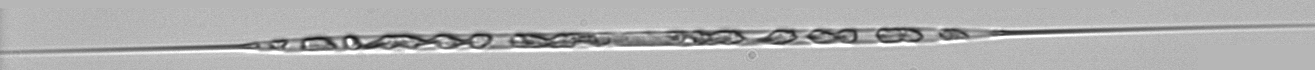
Label: Rhizosolenia